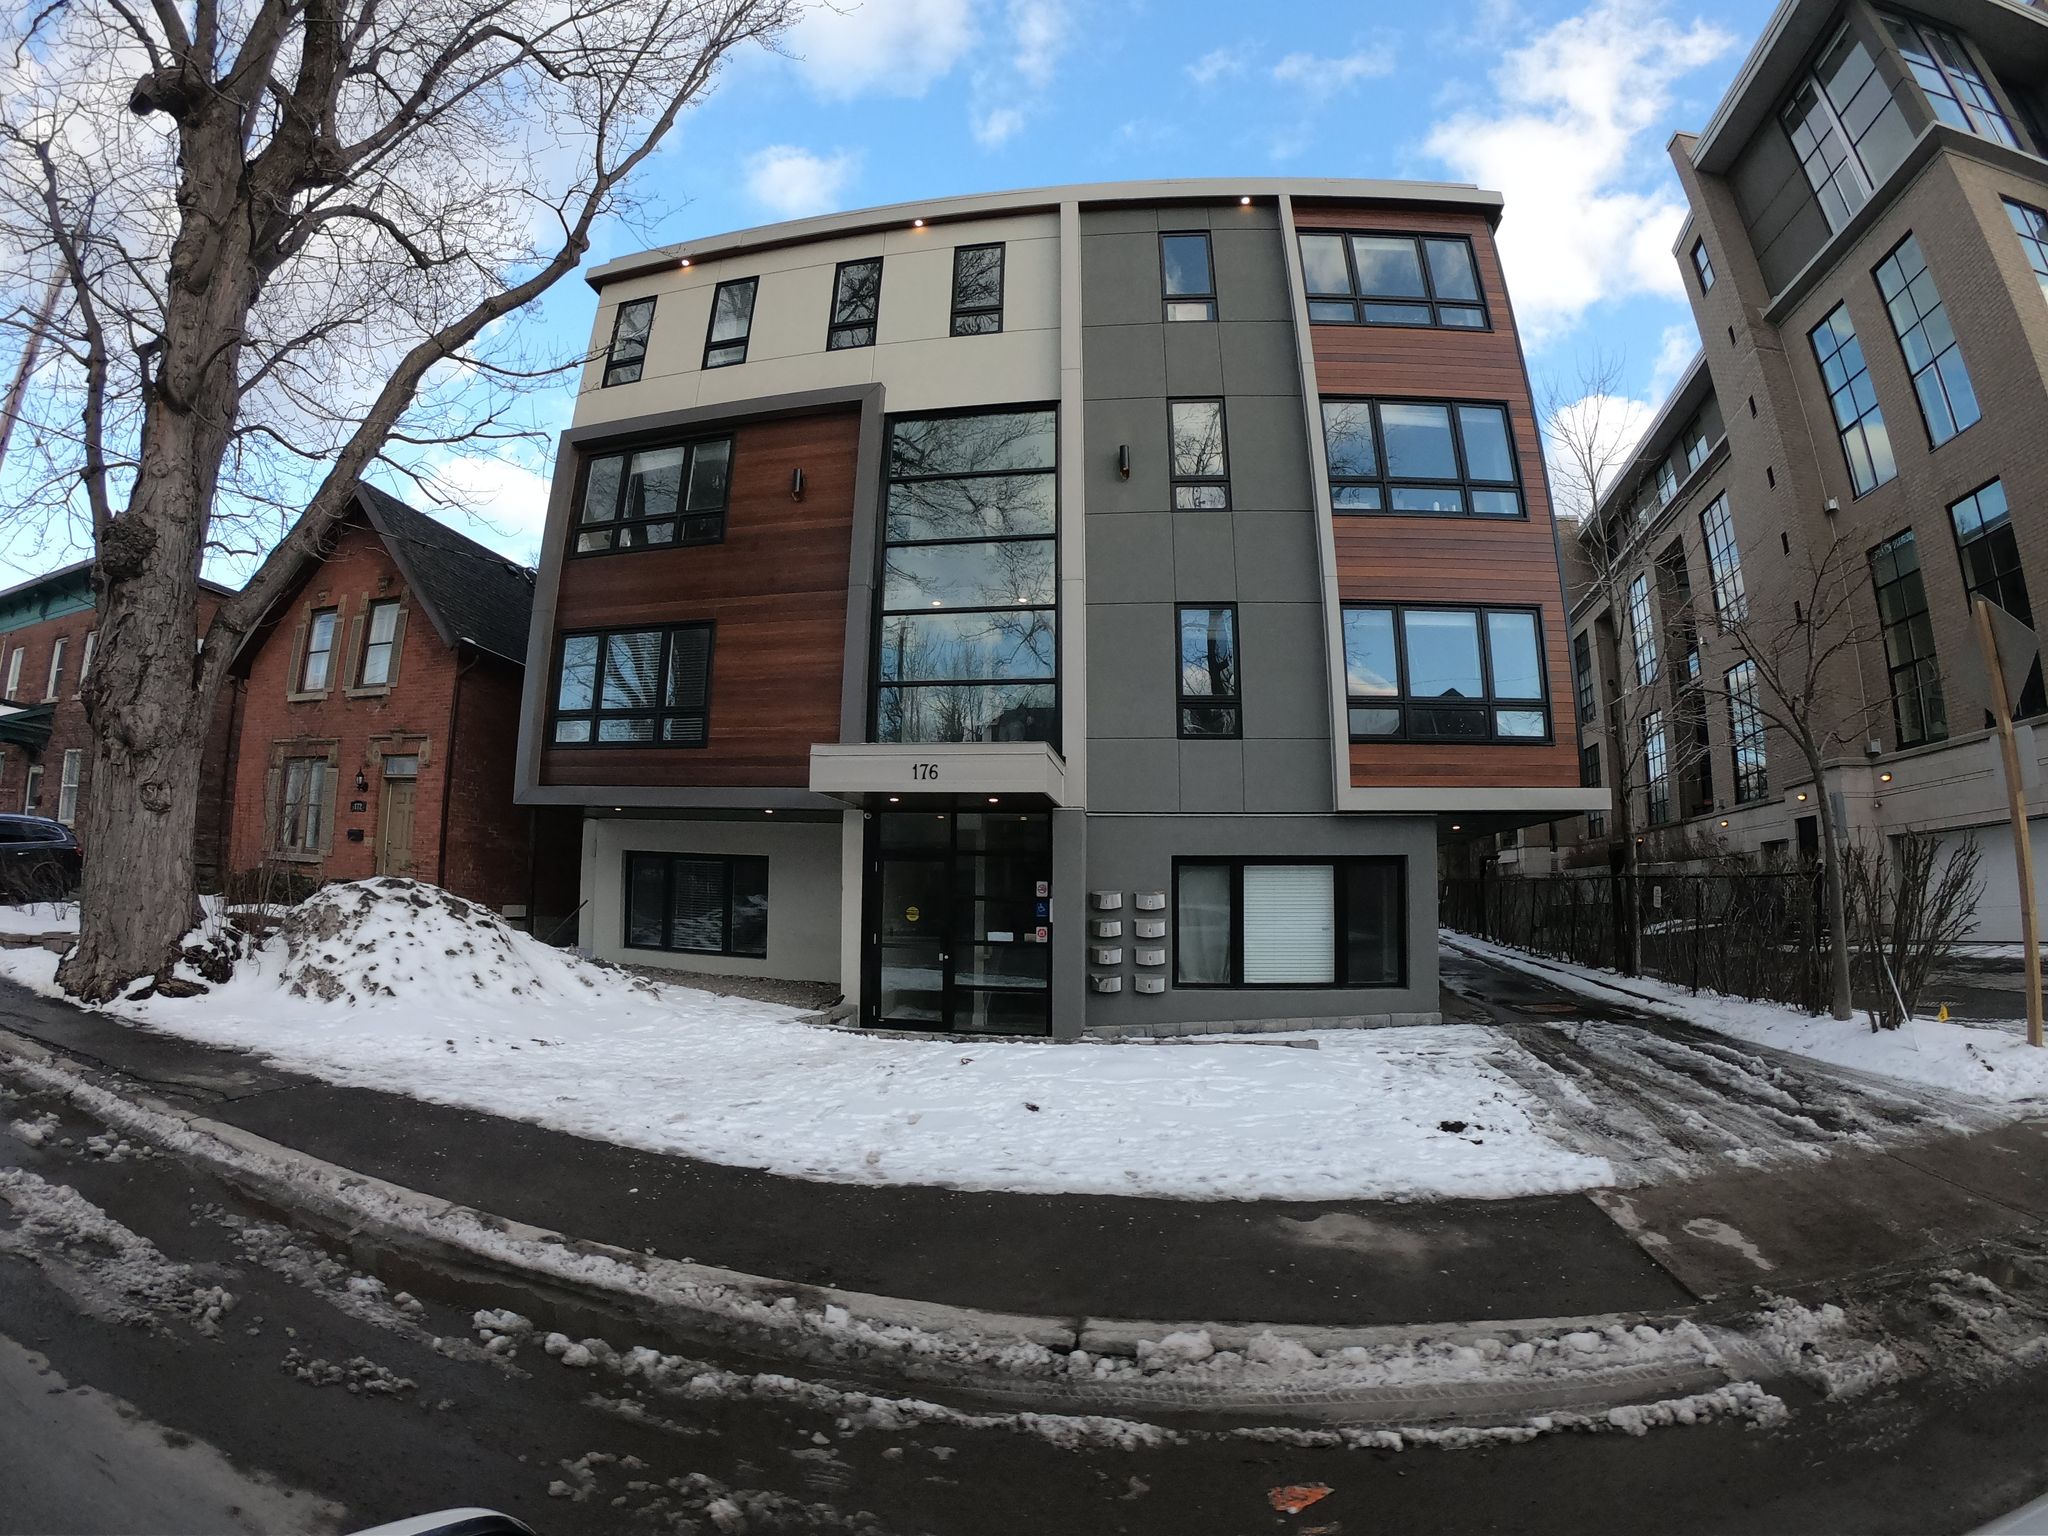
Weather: snowy
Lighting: day
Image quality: good
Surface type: walking surface
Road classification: footway
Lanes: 2, 3
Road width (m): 1.5
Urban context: urban centre
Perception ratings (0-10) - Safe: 8.29, Lively: 7.09, Beautiful: 7.04, Boring: 3.99, Depressing: 3.52, Wealthy: 5.9